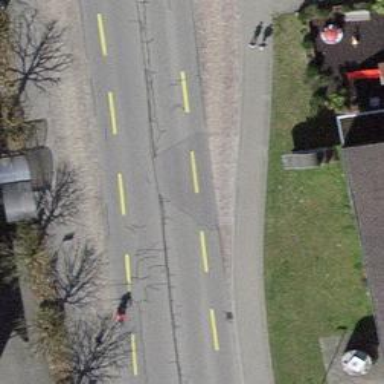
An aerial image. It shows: Bus stop with stop position for public transport.